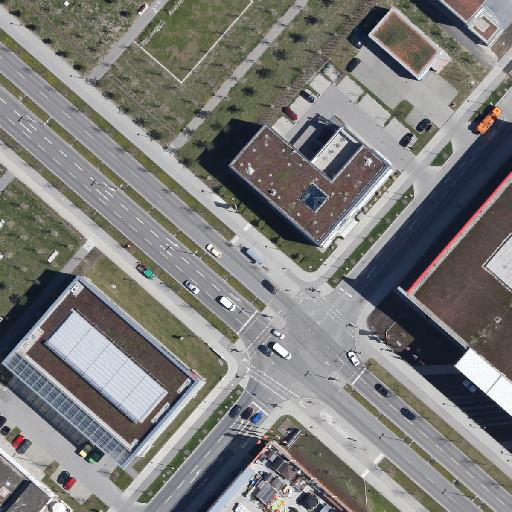
Referring expression: vehicle in the parking area